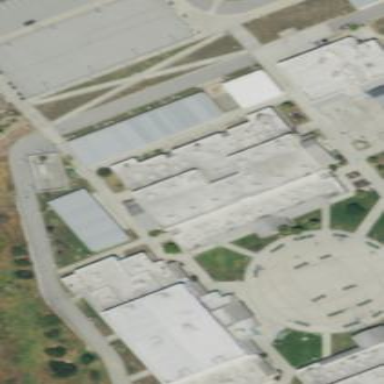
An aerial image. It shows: School building.